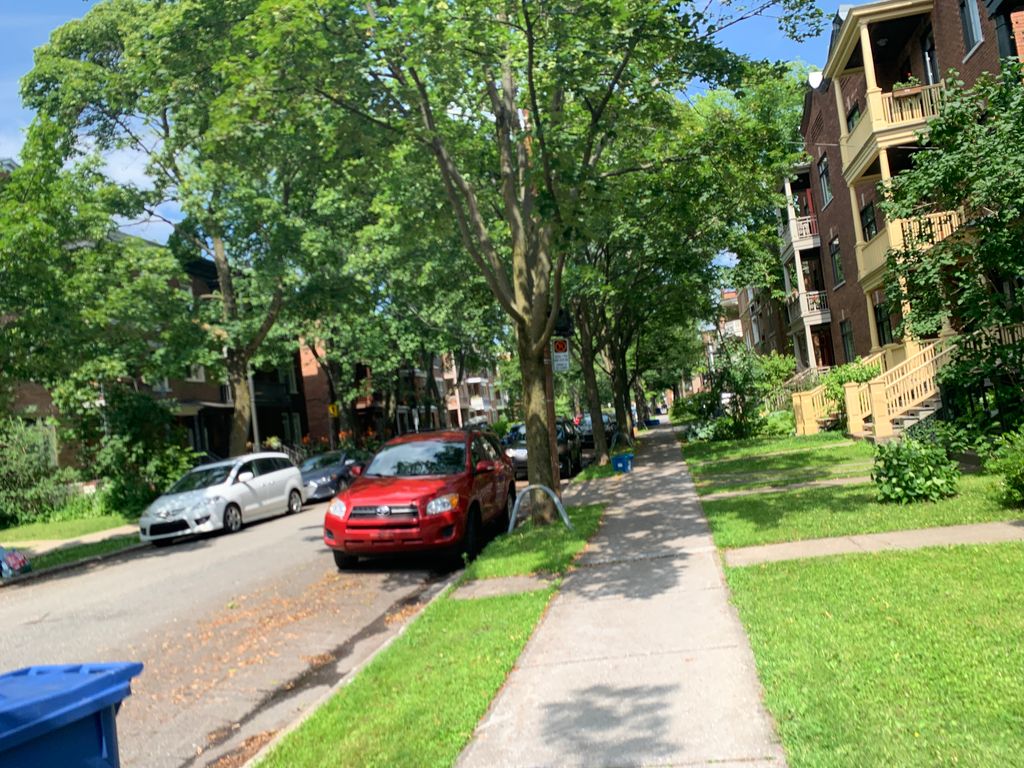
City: quebec_city